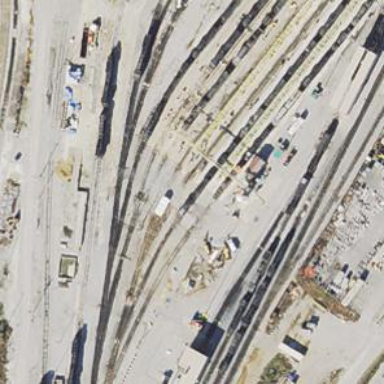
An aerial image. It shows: Railway yard.